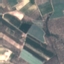
Land use / land cover: PermanentCrop